Question: The picture describes a maze problem, where green is the starting position and red is the end point. Find the length of the shortest path.
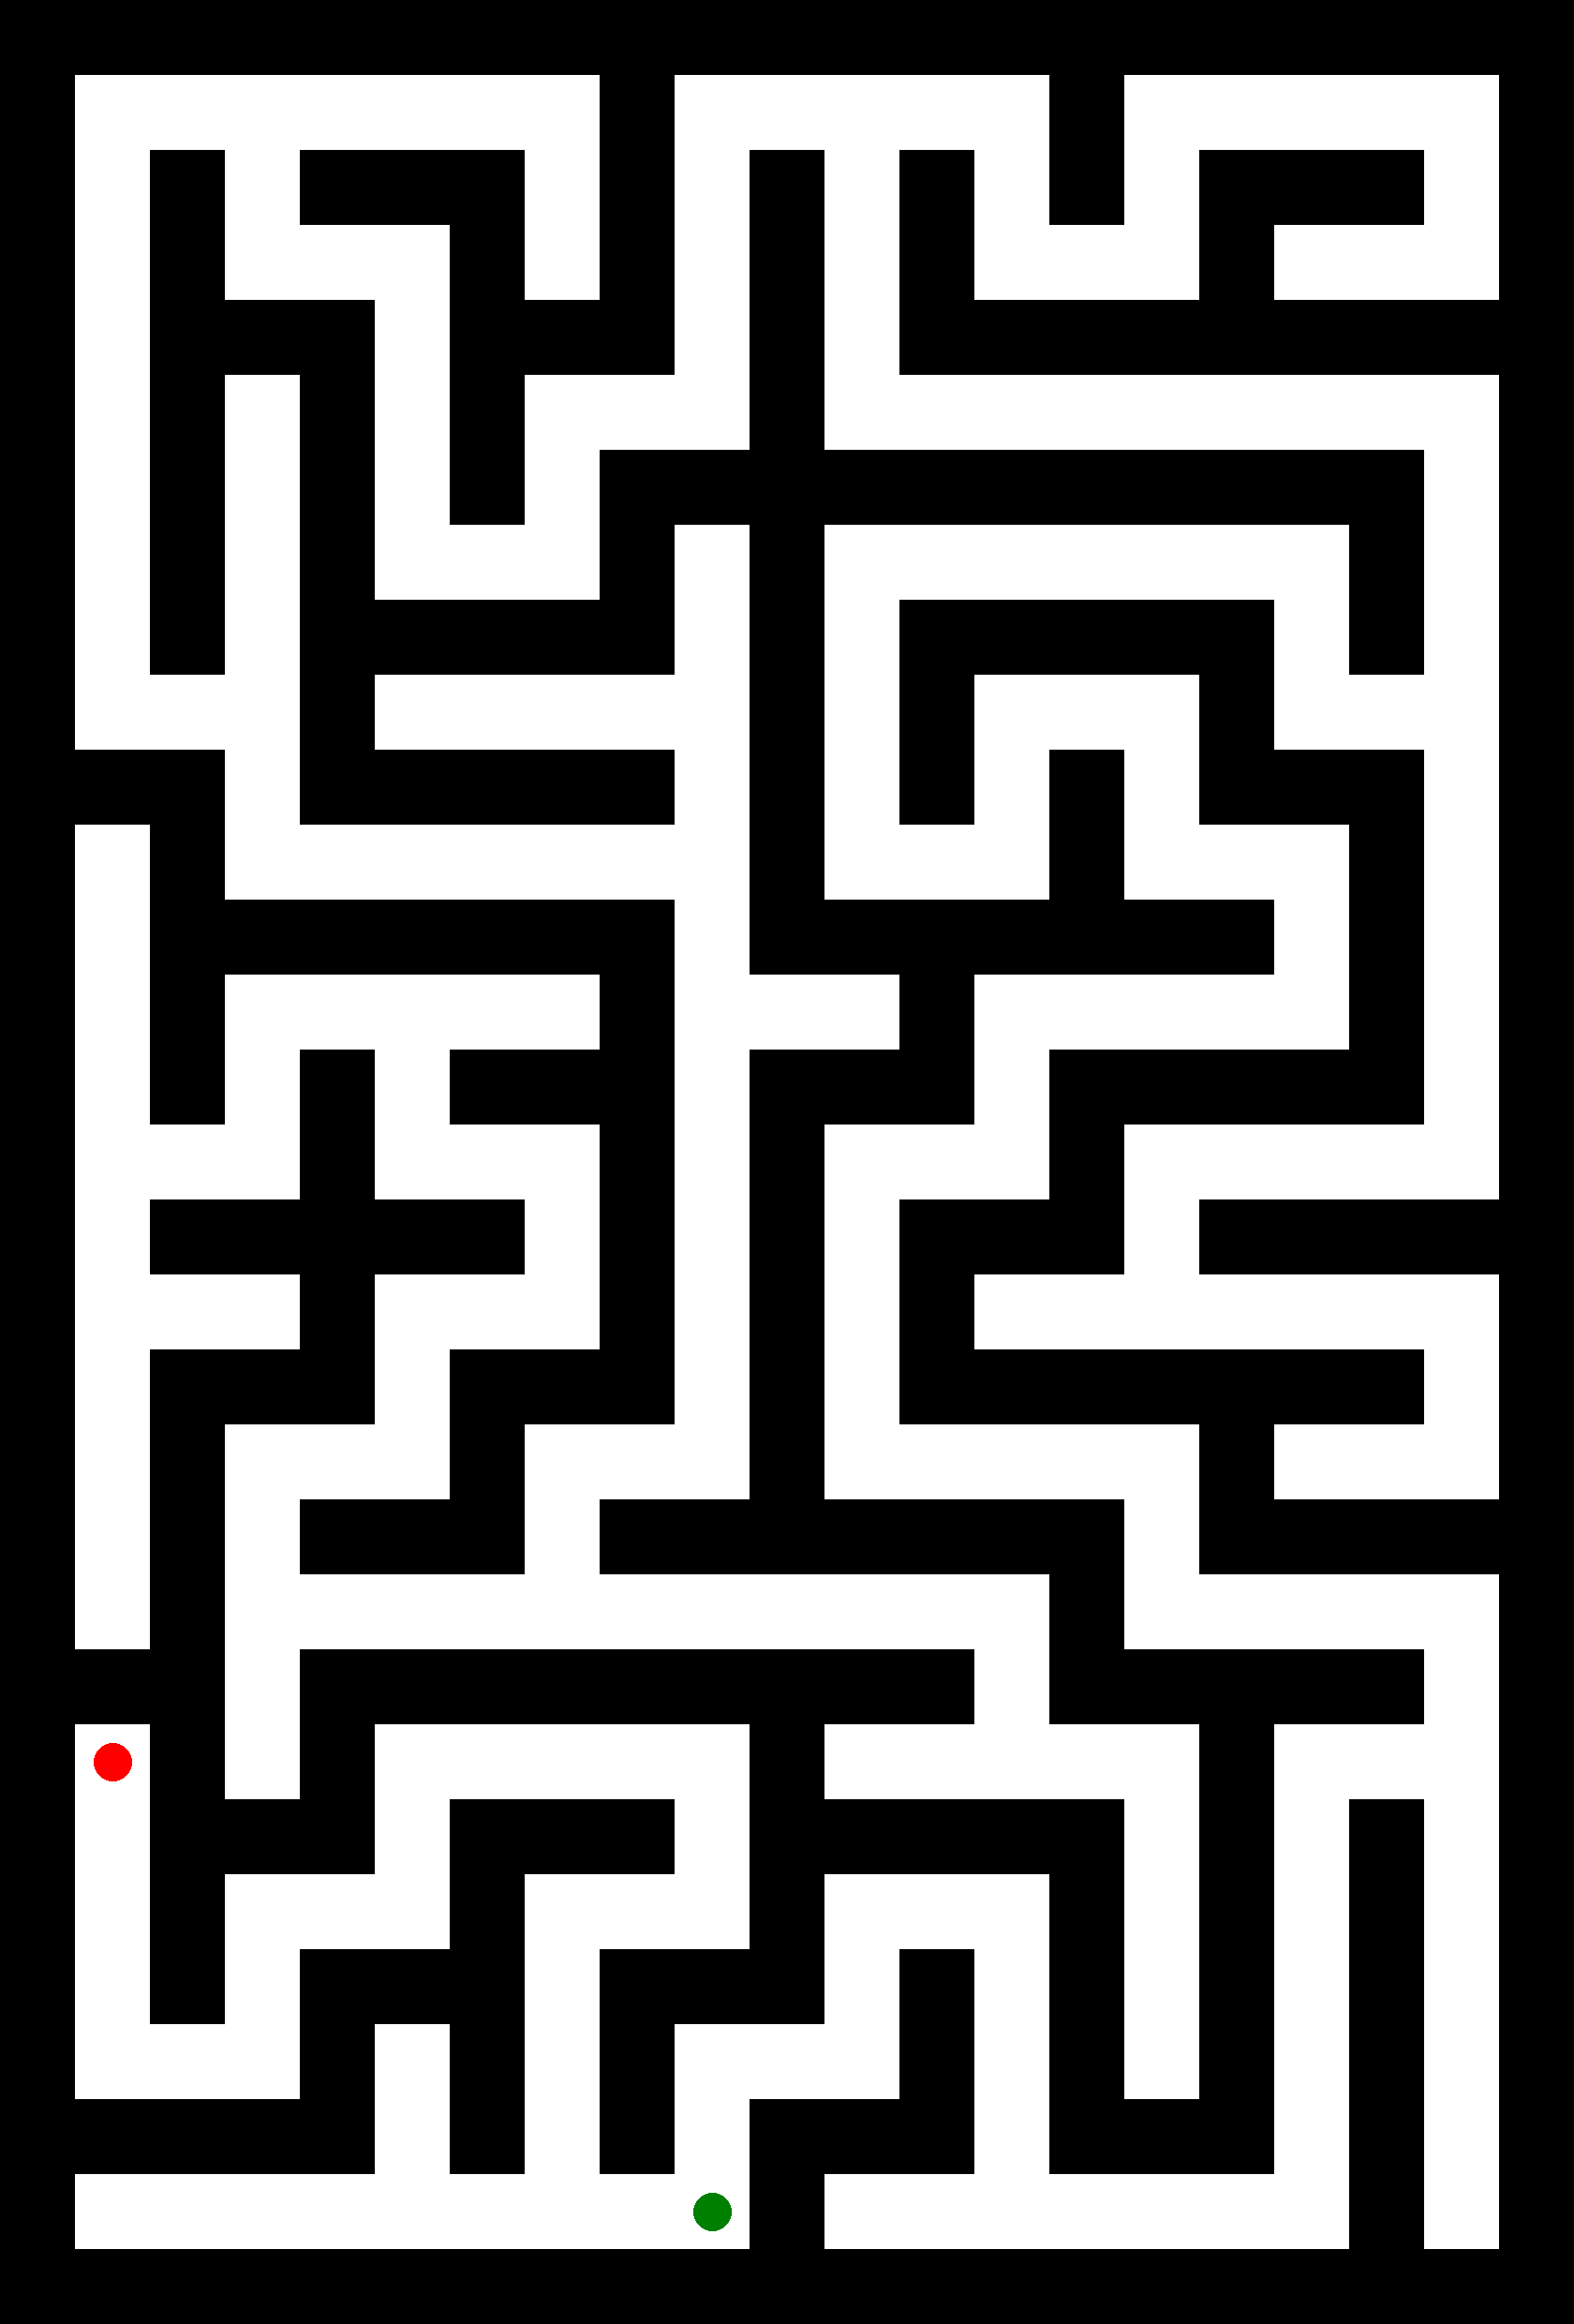
Answer: 26